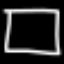
Label: square